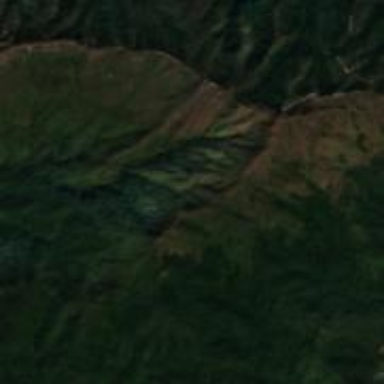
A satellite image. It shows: Majestic peak in the wilderness.